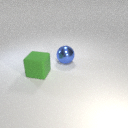
large green rubber cube in front of large blue metal sphere